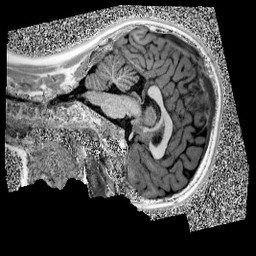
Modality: UNIT1
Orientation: sagittal
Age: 11
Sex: female
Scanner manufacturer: siemens
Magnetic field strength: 3 T
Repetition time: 4 s
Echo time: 0.00299 s